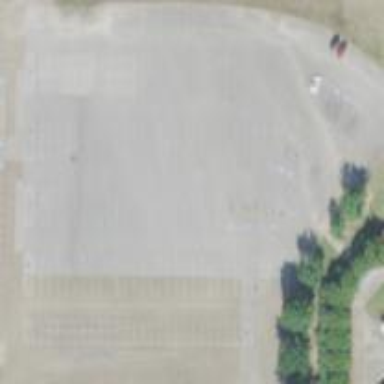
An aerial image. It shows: Parking area.